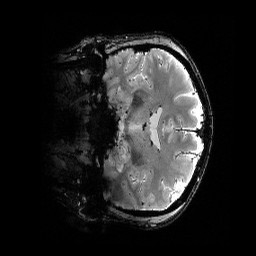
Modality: T2starw
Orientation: coronal
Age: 30
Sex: male
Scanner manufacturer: siemens
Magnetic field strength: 6.98 T
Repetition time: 4.91 s
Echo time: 0.016 s